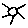
Label: sun